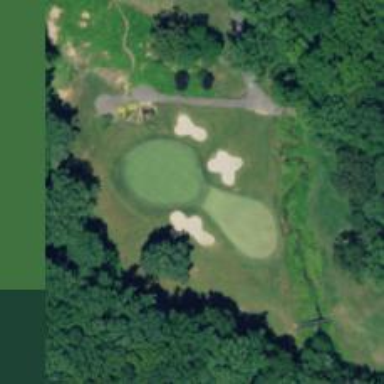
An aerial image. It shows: Golf hole.